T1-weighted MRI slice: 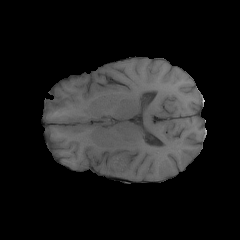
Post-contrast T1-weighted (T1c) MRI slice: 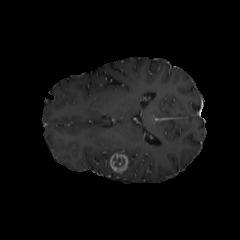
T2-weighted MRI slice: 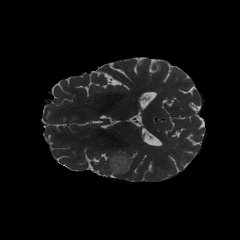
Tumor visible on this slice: yes